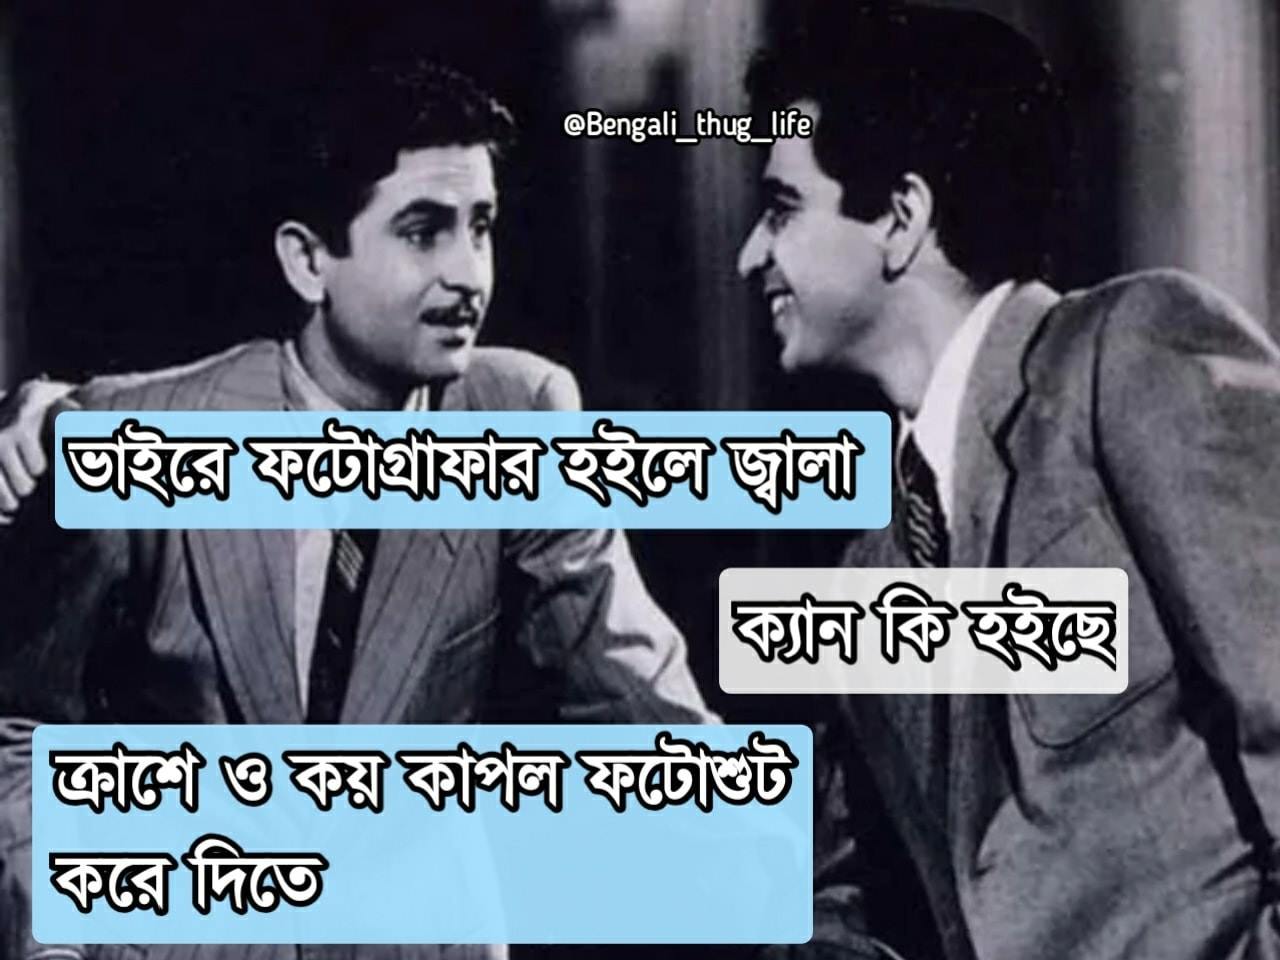
Caption: ভাইরে ফটোগ্রাফার হইলে জ্বালা   ক্যান কি হইছে     ক্রাশে ও কয় কাপল ফটোশুট করে দিতে
Label: non-hate